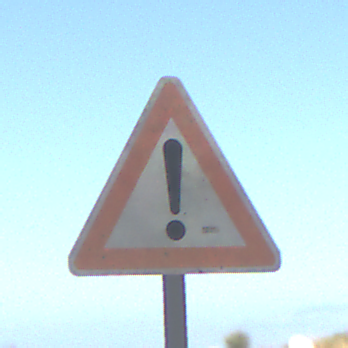
Verkehrszeichen: Gefahrenstelle
Umgebung: Outdoor, Nature
Tageszeit: MorningAfternoon
Wetter: Clear
Licht: Natural
Jahreszeit: NotSpecified
Kontrast: HighContrast